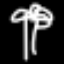
Label: palm tree